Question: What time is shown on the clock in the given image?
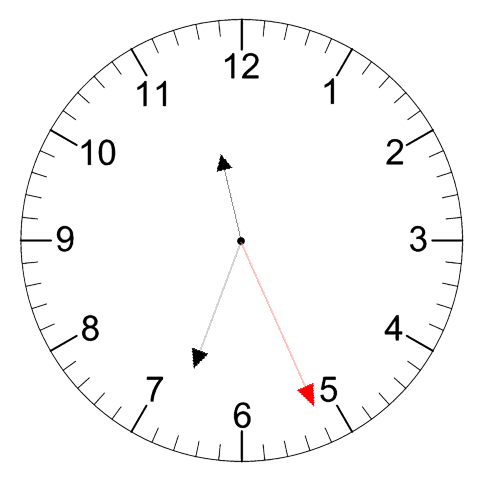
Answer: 11:33:26